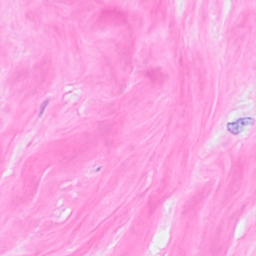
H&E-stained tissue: Breast